Interaction volume radius: 5 \u00c5
Interaction volume height: 25 \u00c5
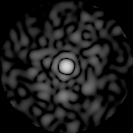
Disorder parameter: 0.821